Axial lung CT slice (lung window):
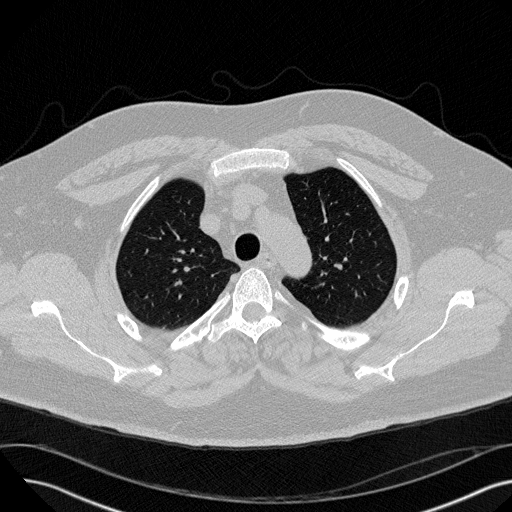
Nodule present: no